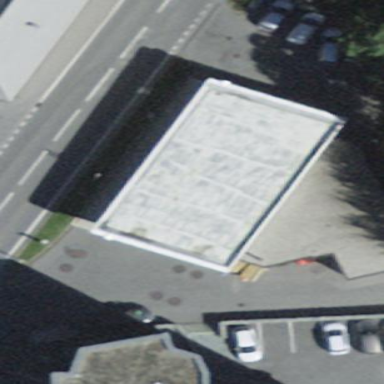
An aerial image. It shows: Commercial building.